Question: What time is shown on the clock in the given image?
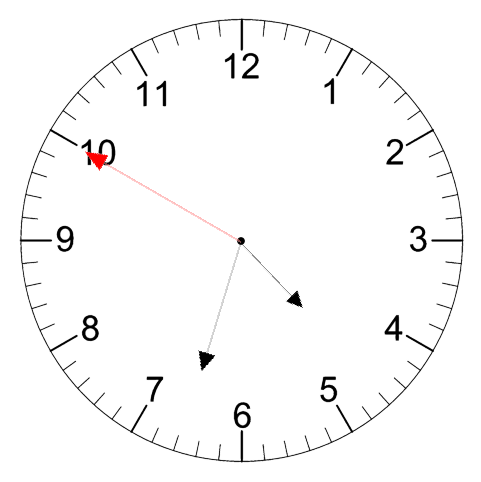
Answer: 04:32:50